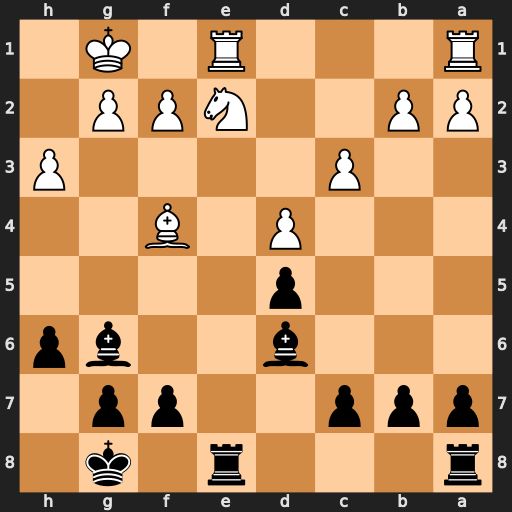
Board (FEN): r3r1k1/ppp2pp1/3b2bp/3p4/3P1B2/2P4P/PP2NPP1/R3R1K1
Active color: b
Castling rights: -
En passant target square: -
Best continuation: Rxe2 Bxd6 Rxe1+ Rxe1 cxd6